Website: slack
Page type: stored-credit-cards
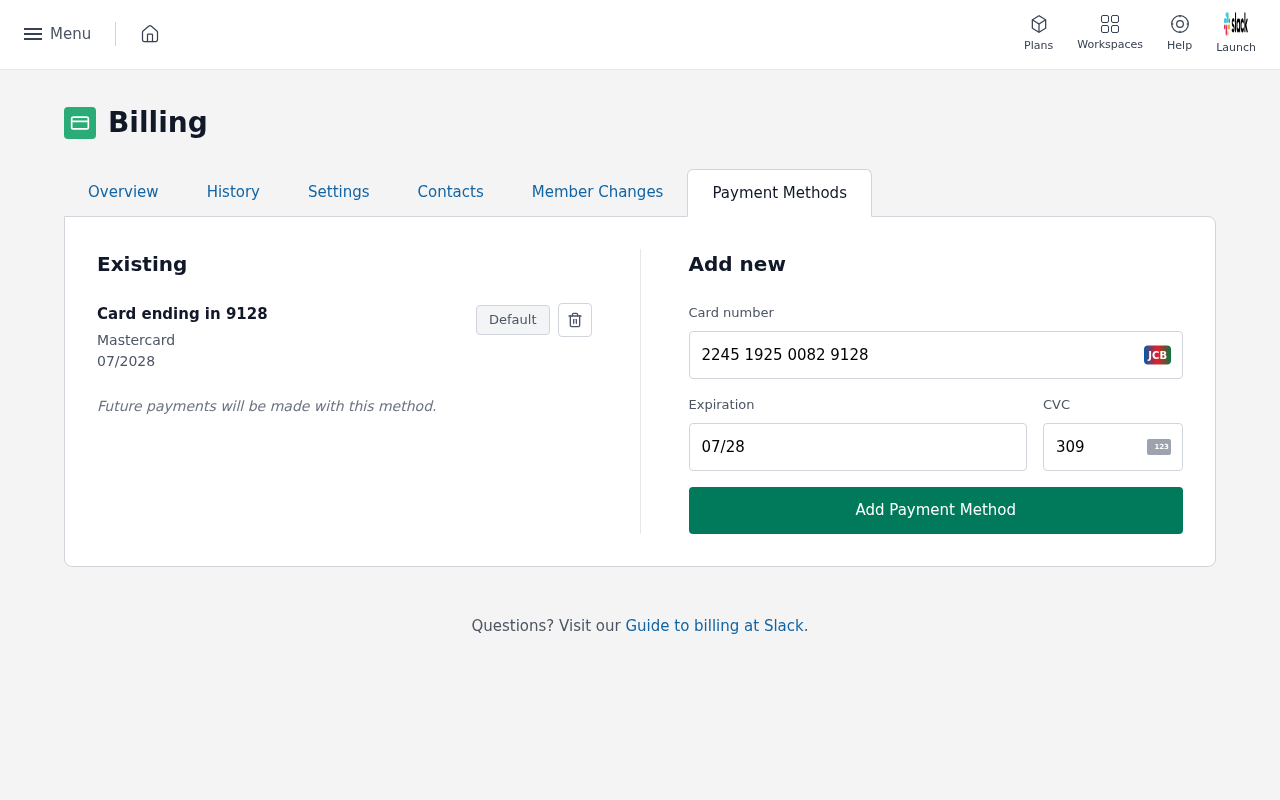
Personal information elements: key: PII_CARD_CVV
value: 309
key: PII_CARD_EXPIRY
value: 07/2028
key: PII_CARD_EXPIRY
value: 07/28
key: PII_CARD_LAST4
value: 9128
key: PII_CARD_NUMBER
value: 2245 1925 0082 9128
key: PII_CARD_TYPE
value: Mastercard